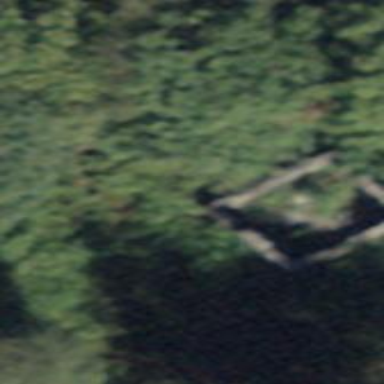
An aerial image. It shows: Historic building in ruins.